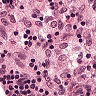
Metastatic tissue present: no